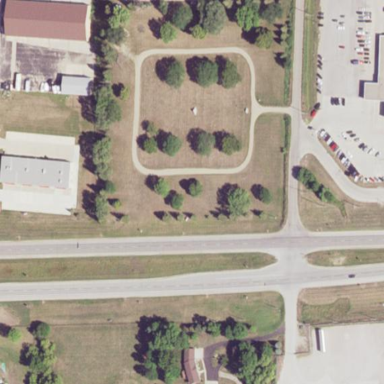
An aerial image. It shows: Cemetery.